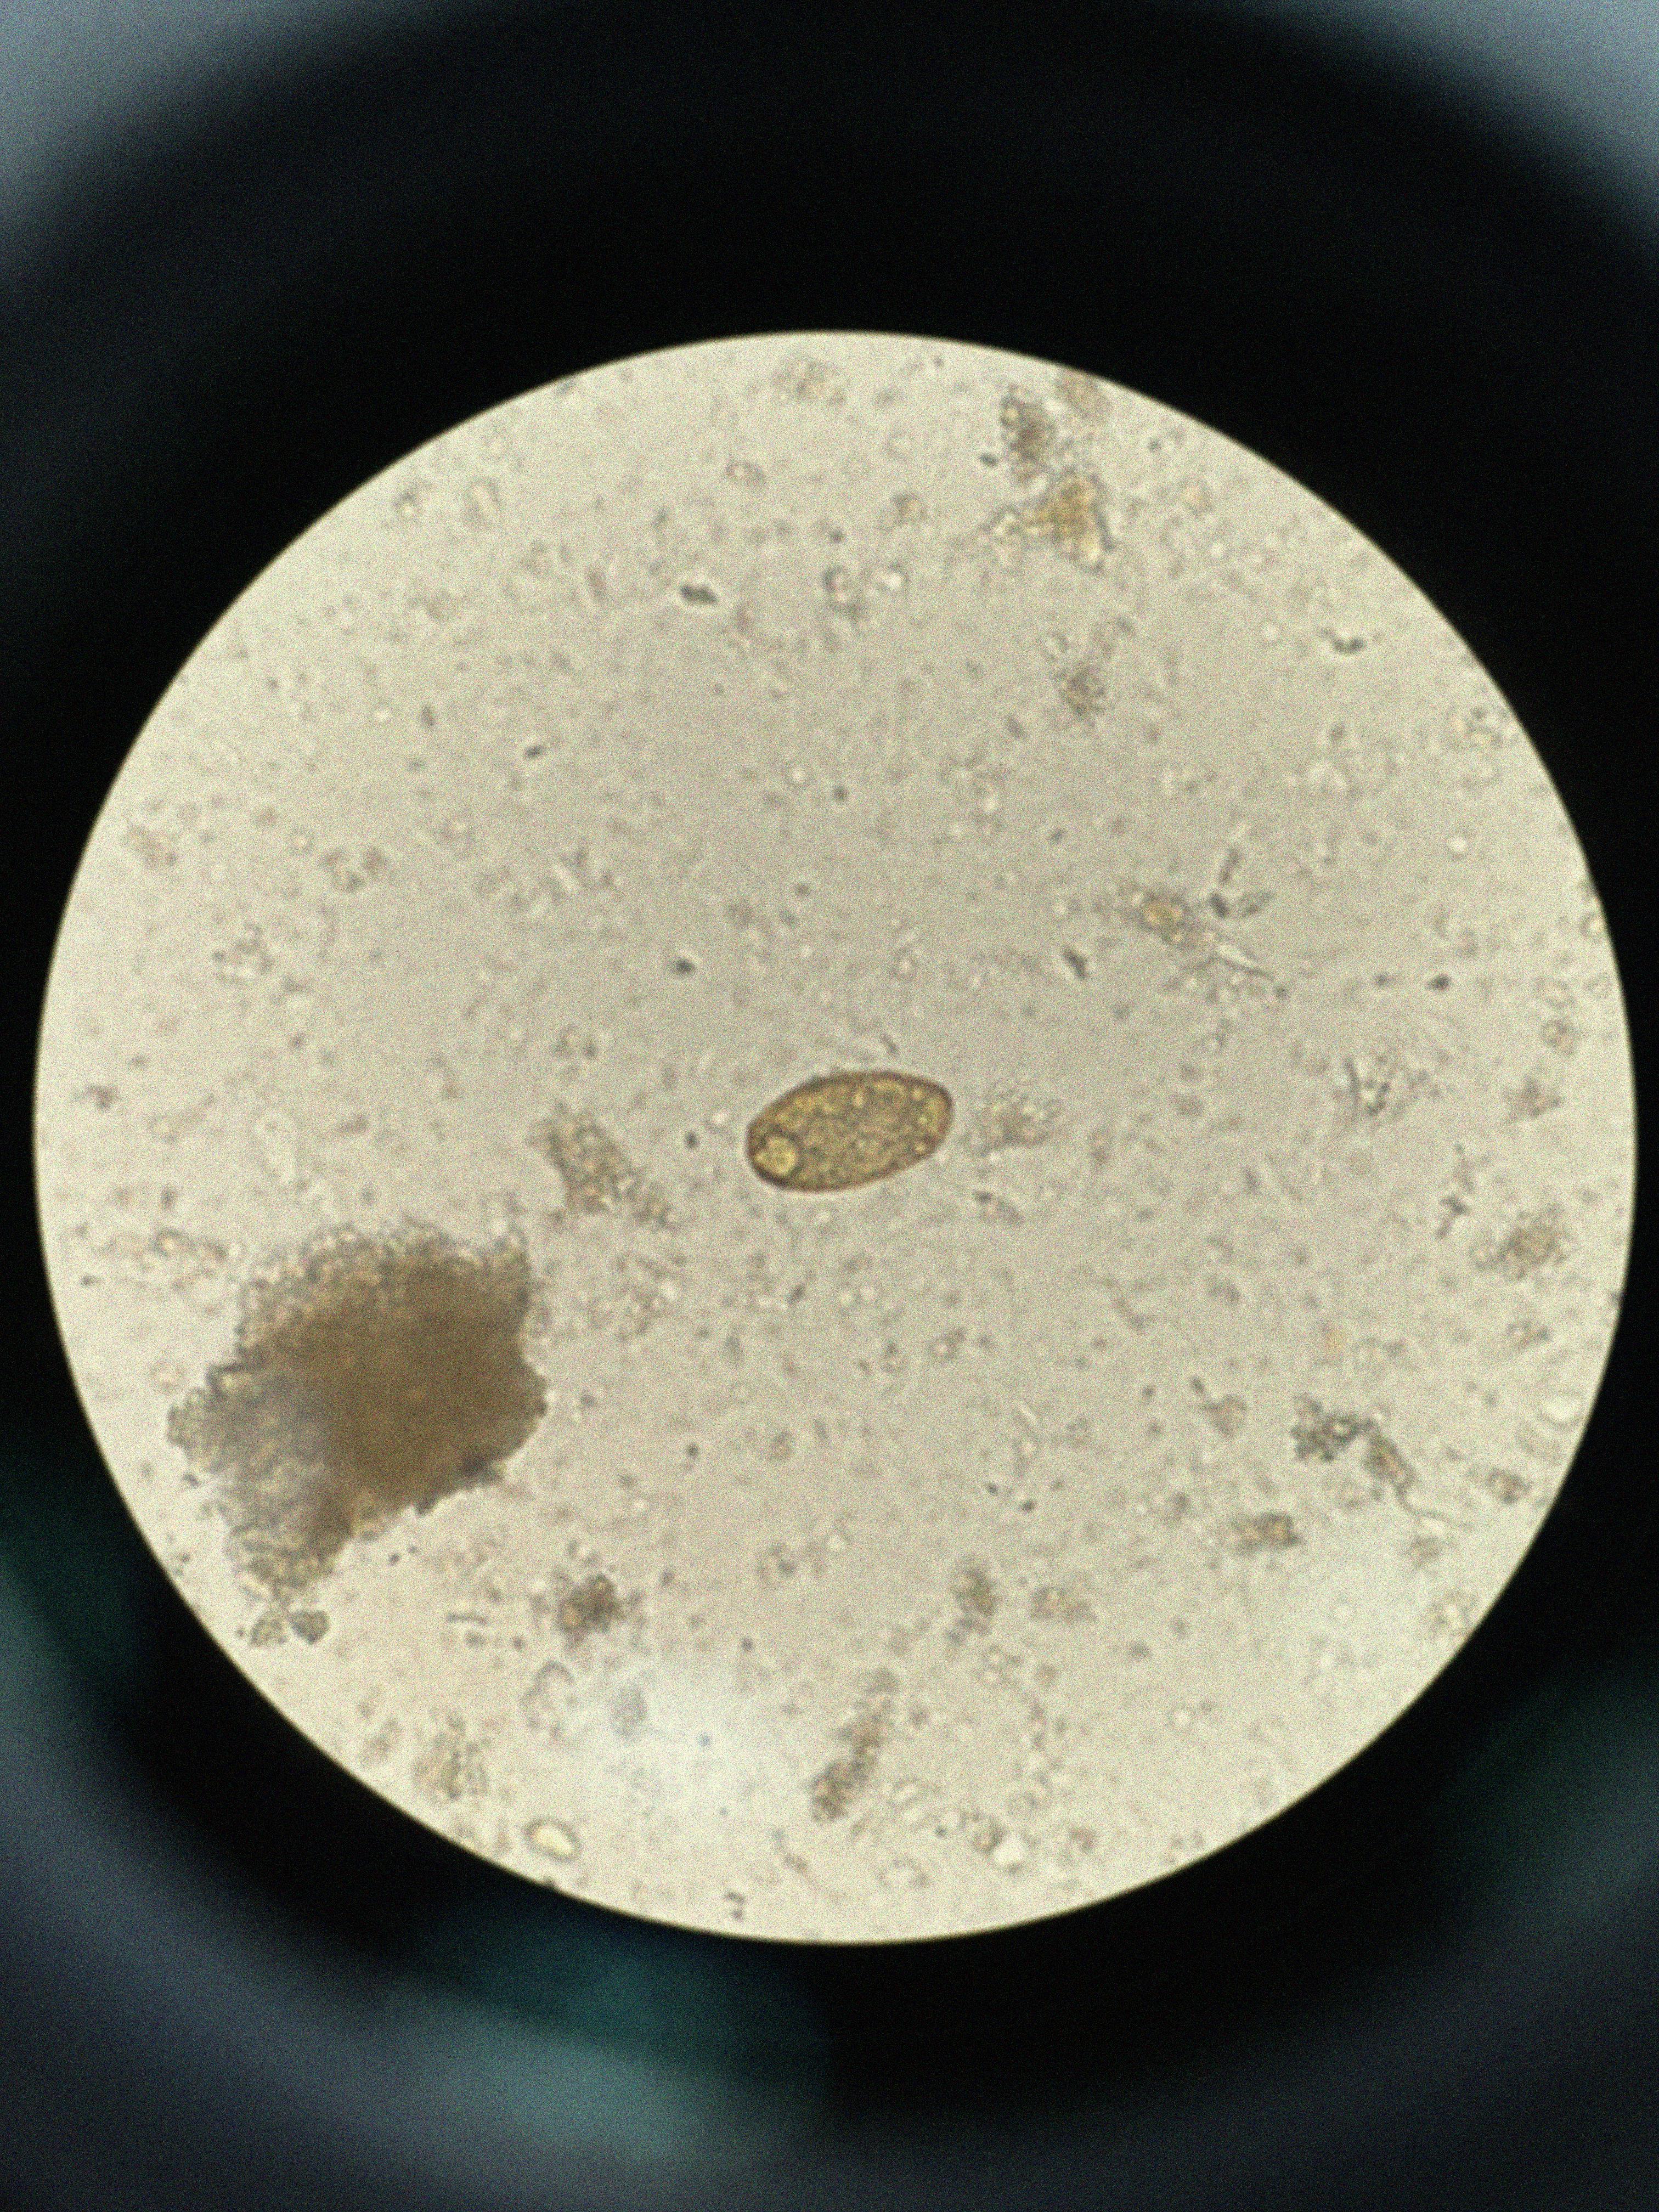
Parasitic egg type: Paragonimus spp